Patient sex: M
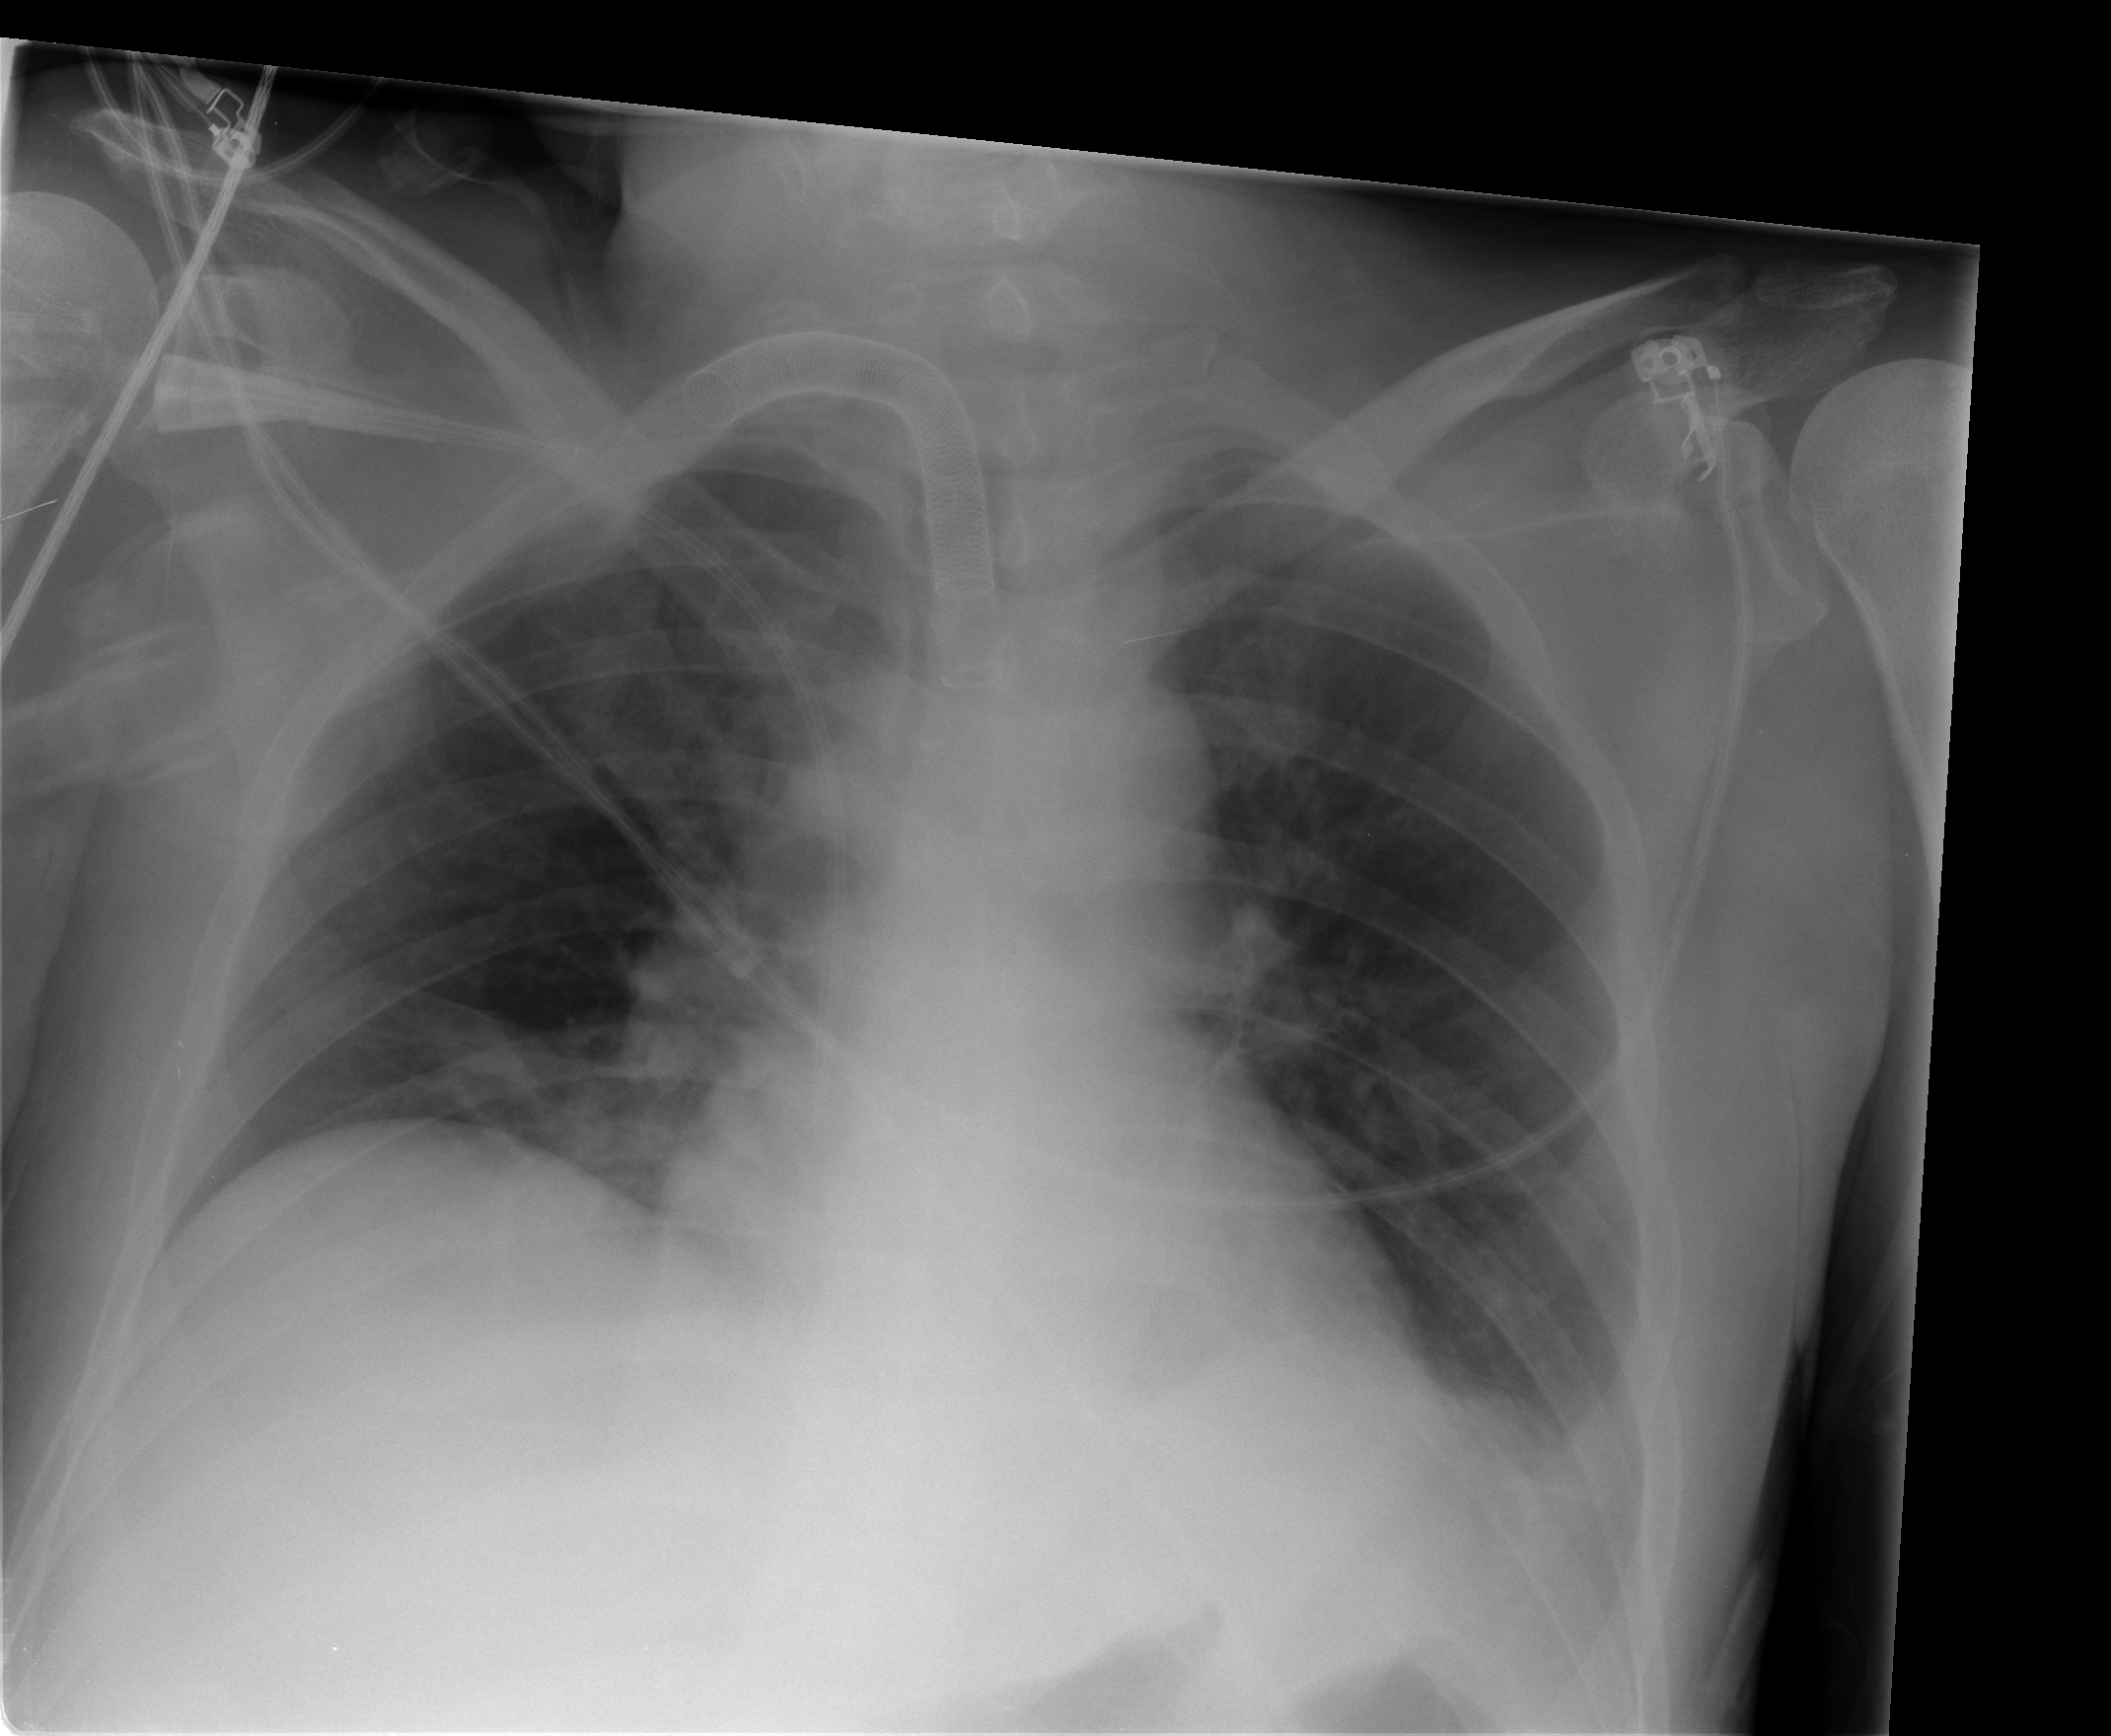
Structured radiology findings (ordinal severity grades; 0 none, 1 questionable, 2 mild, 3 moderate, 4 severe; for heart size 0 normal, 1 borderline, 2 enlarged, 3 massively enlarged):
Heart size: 1
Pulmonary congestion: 0
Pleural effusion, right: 0
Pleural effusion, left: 0
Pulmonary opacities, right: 0
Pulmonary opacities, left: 0
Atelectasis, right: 0
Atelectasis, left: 2